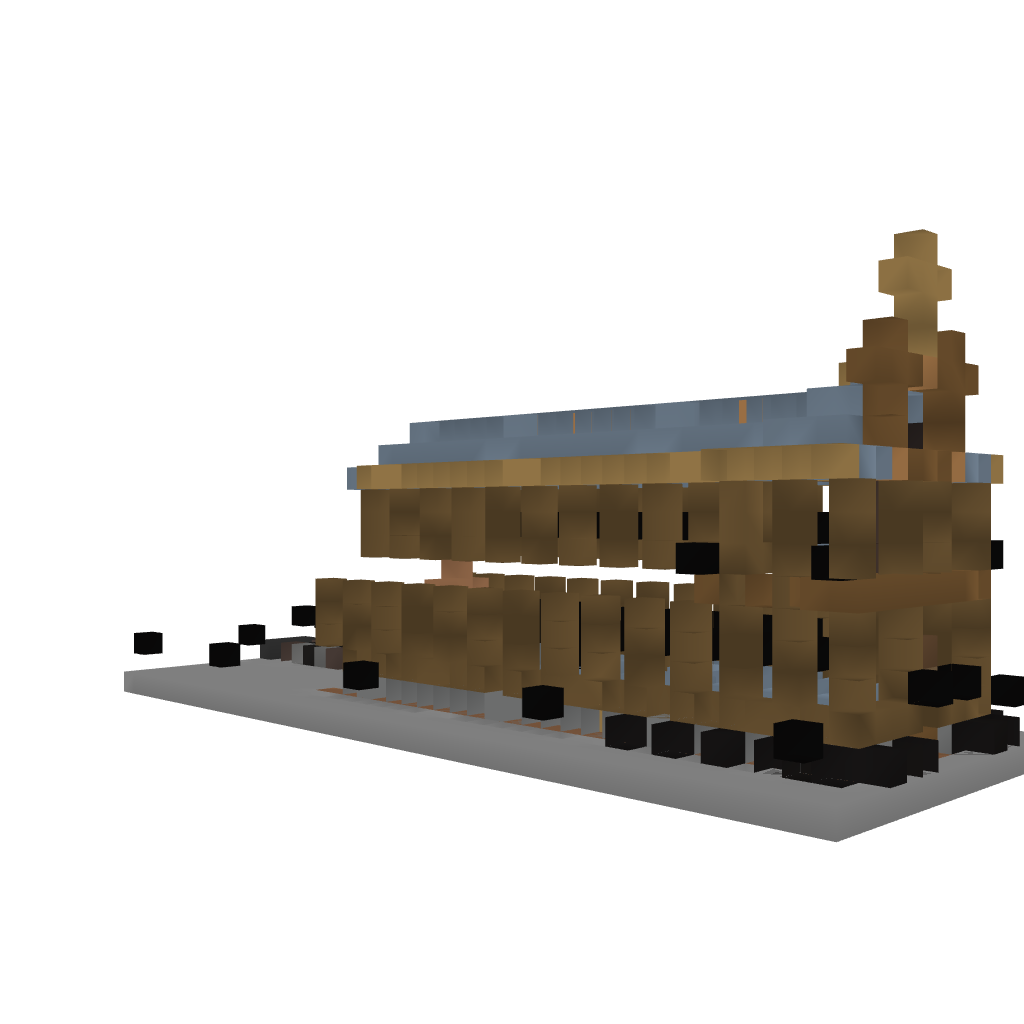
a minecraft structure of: Village Church w/Graveyard